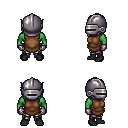
a pixel art fantasy rpg character, male body template, orc, green skin, brown tunic, metal pants, gray bangs hairstyle, metal helm, metal gloves, black shoes, four views (front, back, left, right), 2x2 character sprite sheet, small pixel art, hard edges, no anti-aliasing